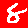
Digit: 8